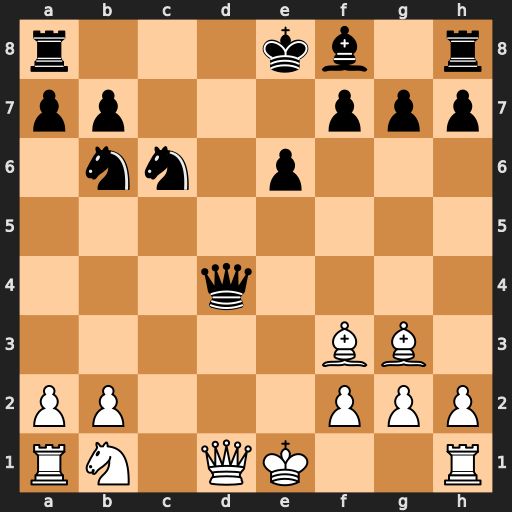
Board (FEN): r3kb1r/pp3ppp/1nn1p3/8/3q4/5BB1/PP3PPP/RN1QK2R
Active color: w
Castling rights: KQkq
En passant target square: -
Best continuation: Bxc6+ bxc6 Qxd4